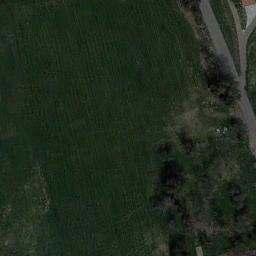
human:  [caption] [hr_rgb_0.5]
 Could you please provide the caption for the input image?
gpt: Many trees are on the meadow .

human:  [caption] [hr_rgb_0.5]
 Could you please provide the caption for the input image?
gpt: This meadow has dense grasses and some trees and some roads are next to the meadow .

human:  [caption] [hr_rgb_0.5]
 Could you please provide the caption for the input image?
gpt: There are four yellow lines on the grass .

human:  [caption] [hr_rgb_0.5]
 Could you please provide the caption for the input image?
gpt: There are many green trees and several roads on the green grass .

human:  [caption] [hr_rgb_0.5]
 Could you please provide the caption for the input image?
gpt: There are some brown trees on the green meadow .